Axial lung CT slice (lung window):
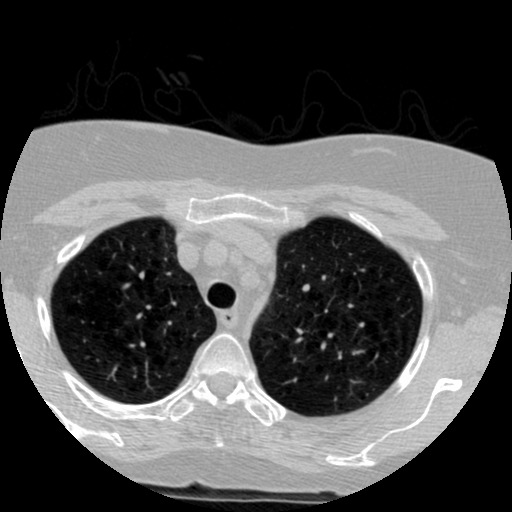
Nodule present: no